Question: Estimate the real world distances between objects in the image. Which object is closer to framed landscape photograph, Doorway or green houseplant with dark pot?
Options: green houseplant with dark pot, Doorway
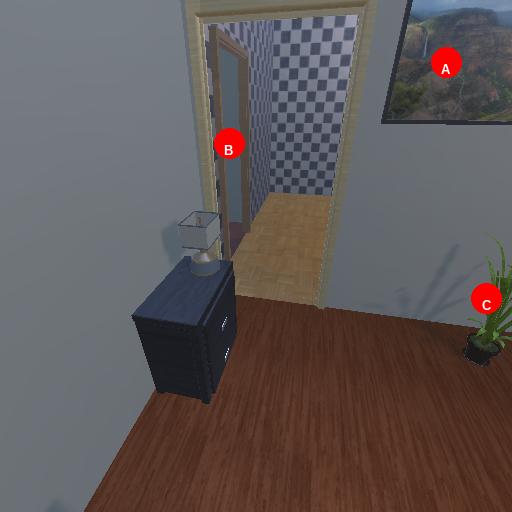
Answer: green houseplant with dark pot